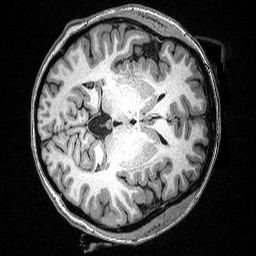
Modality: T1w
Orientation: axial
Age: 25
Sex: female
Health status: healthy
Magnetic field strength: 3 T
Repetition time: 2.53 s
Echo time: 0.00331 s